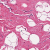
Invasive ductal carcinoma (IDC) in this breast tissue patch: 0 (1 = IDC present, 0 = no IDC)